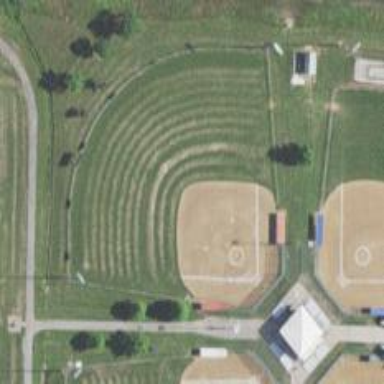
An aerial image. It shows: Baseball pitch for leisure and sports activities.